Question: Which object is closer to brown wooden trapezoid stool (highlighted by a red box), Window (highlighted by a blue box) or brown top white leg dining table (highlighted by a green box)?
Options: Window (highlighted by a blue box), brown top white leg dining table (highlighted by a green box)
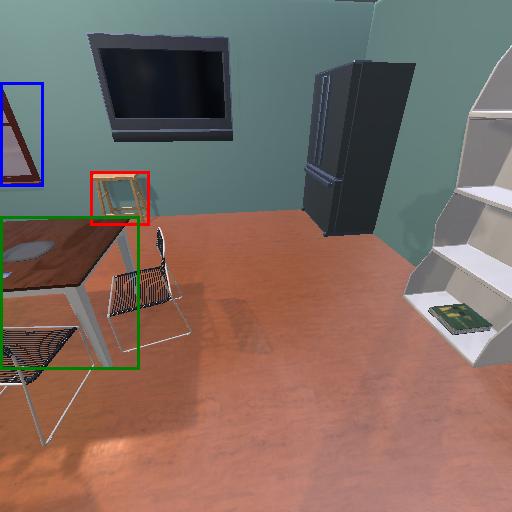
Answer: Window (highlighted by a blue box)